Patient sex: F
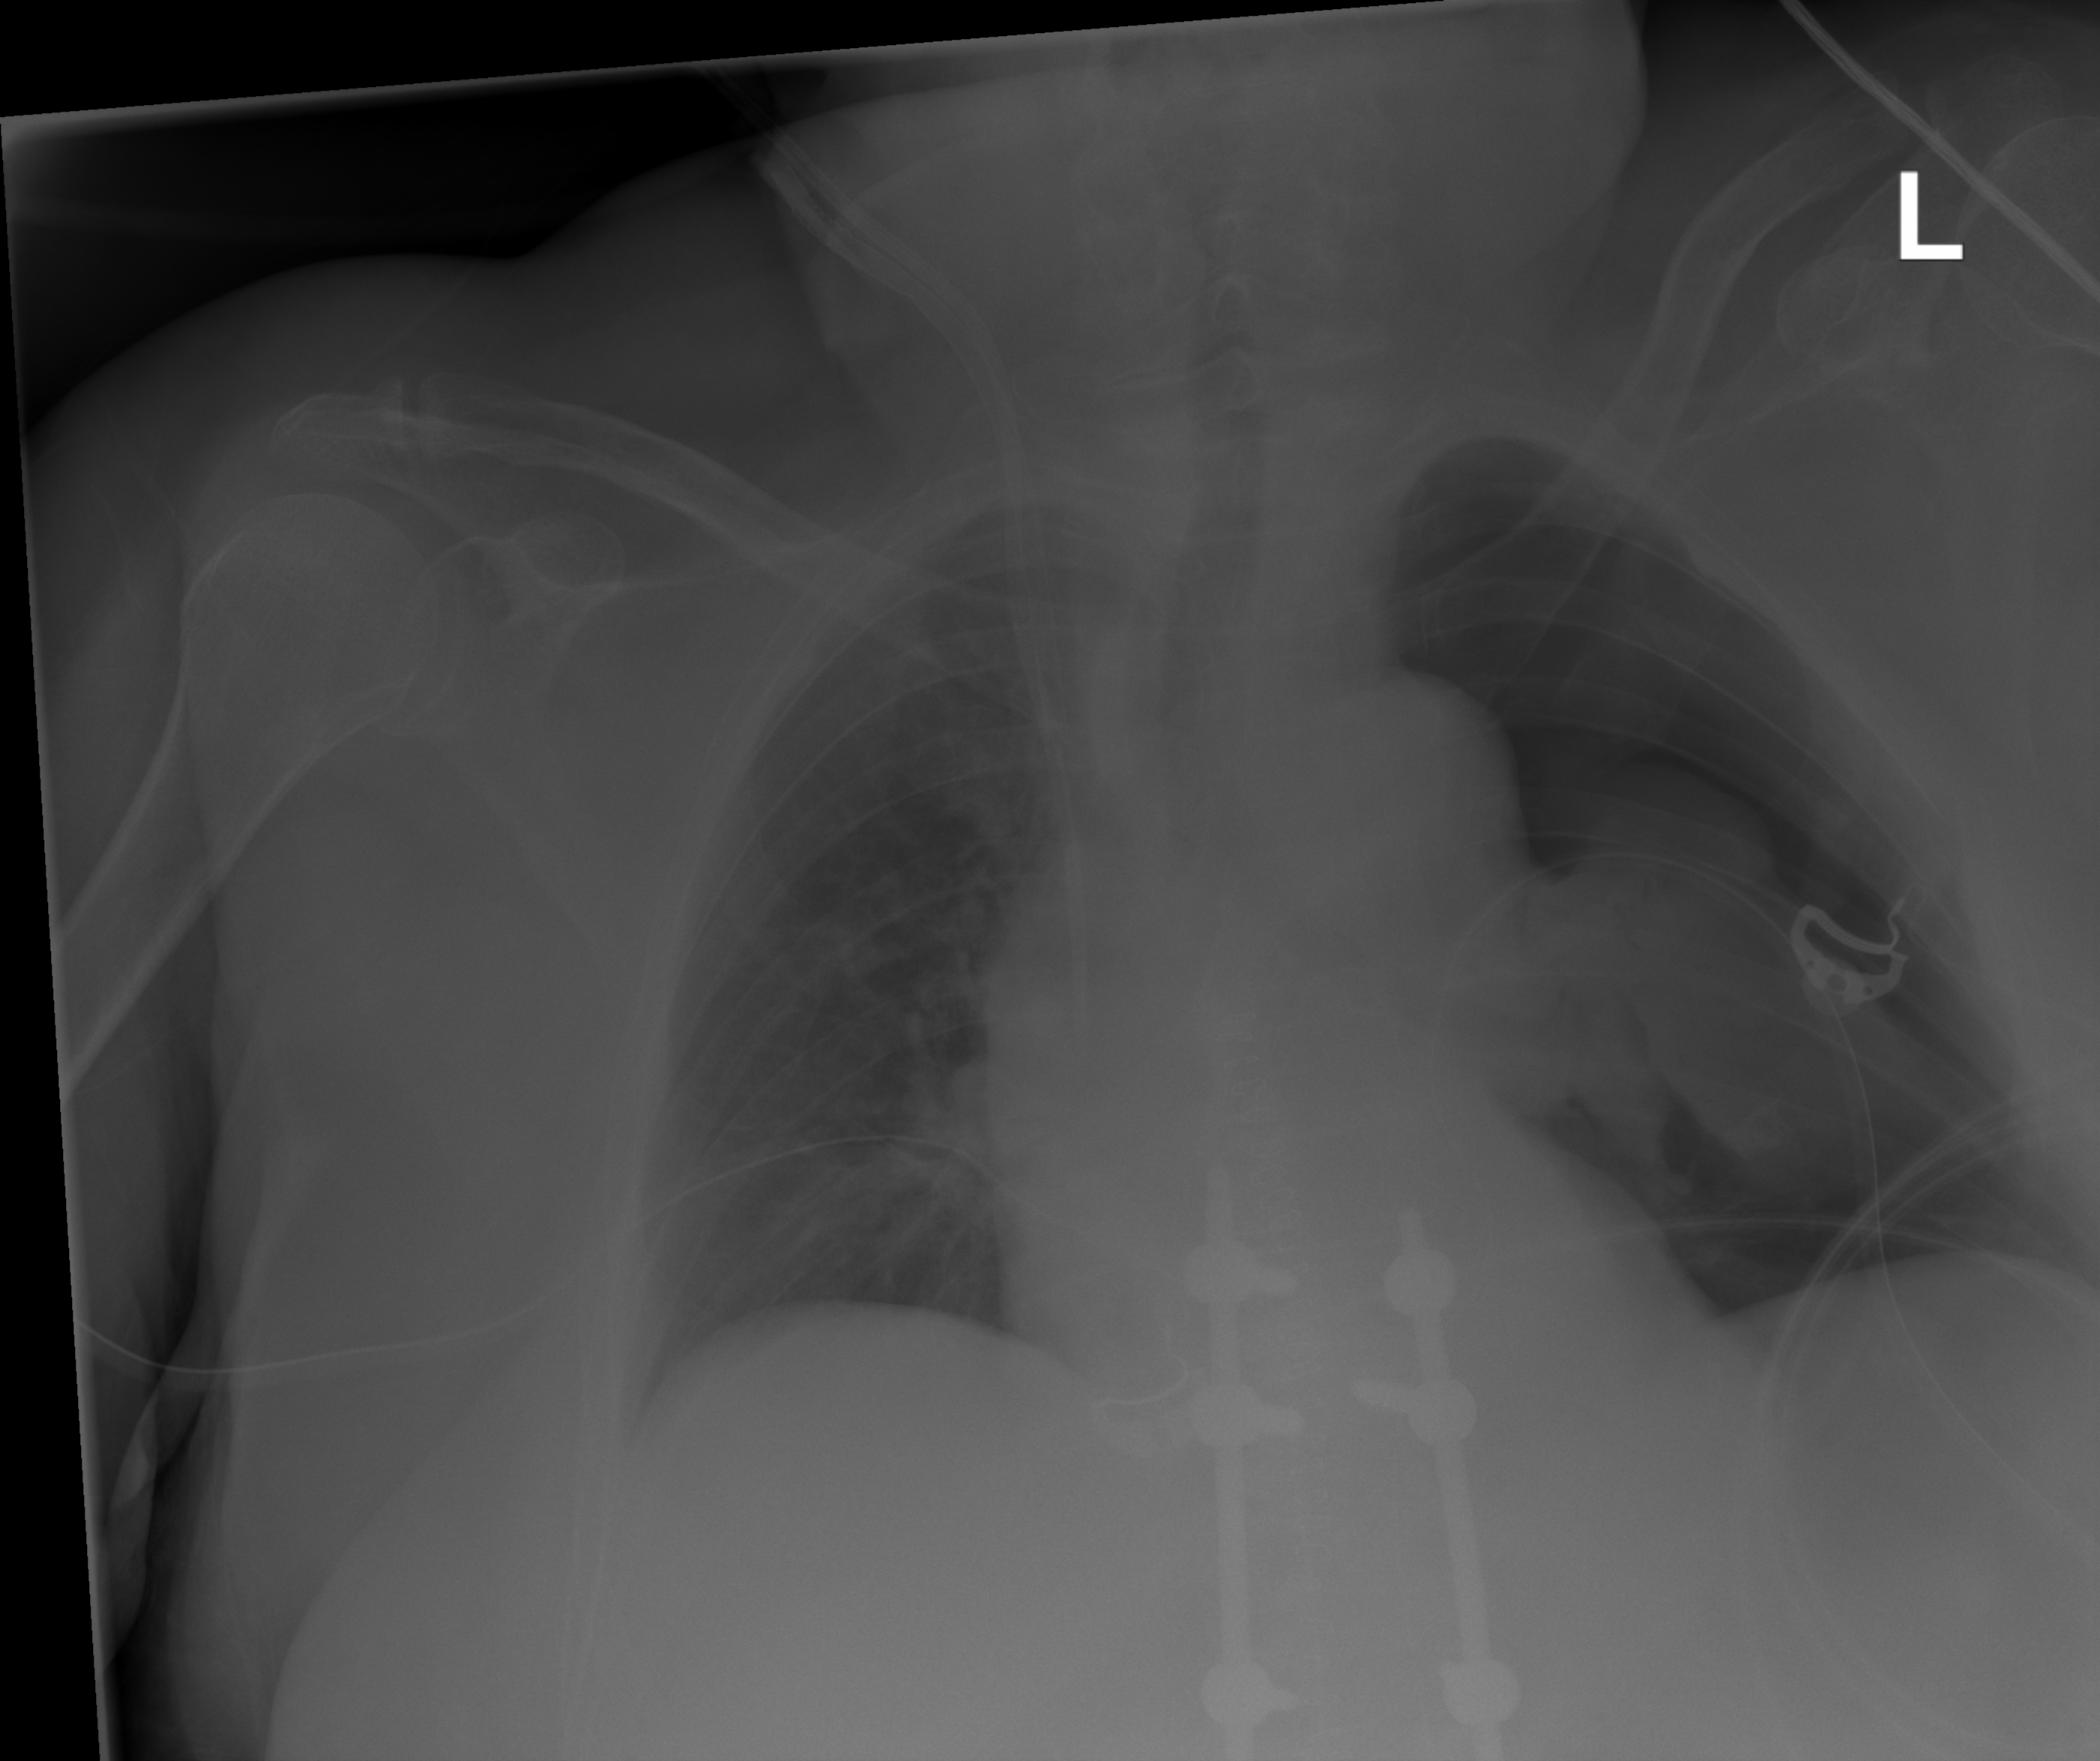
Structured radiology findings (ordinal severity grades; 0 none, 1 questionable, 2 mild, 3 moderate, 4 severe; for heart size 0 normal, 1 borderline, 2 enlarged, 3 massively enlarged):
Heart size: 0
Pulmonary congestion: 0
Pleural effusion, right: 0
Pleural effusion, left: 0
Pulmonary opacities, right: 0
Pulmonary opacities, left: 0
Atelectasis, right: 0
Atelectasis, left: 4